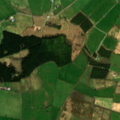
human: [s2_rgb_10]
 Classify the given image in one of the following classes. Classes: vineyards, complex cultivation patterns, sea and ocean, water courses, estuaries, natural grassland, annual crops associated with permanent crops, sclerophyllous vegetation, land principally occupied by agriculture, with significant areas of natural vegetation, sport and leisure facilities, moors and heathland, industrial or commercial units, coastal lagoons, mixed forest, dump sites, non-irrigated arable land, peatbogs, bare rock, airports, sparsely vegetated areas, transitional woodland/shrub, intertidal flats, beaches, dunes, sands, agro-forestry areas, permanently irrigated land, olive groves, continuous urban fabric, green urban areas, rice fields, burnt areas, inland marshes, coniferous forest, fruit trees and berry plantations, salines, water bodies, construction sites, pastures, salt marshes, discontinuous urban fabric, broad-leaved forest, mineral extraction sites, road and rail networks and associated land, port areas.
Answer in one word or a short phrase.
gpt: pastures, coniferous forest